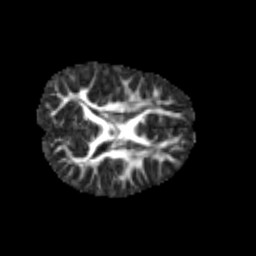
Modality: FA
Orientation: axial
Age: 6
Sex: male
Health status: healthy